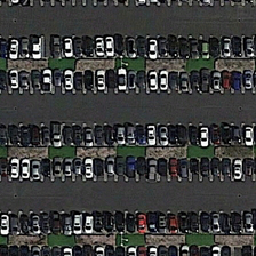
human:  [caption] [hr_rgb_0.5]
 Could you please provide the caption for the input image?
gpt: There are seven rows of parking spaces, and they are full.

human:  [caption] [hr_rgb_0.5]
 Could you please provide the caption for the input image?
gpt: seven rows of parking in it while the parking is full.

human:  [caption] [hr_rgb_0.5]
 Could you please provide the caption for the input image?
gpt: Seven rows of black floor parking spaces.

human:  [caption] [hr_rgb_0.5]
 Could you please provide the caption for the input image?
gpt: Parking 7 parking lots while parking space is full.

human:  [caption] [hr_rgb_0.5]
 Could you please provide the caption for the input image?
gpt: Black ground and 7 row parking space on it.